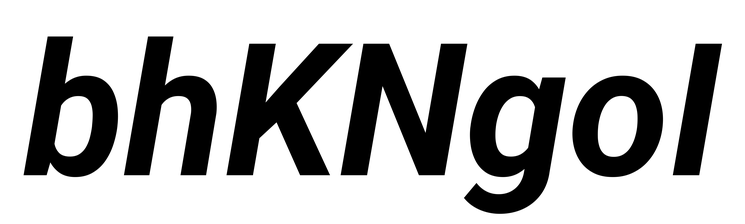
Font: Roboto-Italic_Bold_Italic